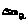
Label: line